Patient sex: M
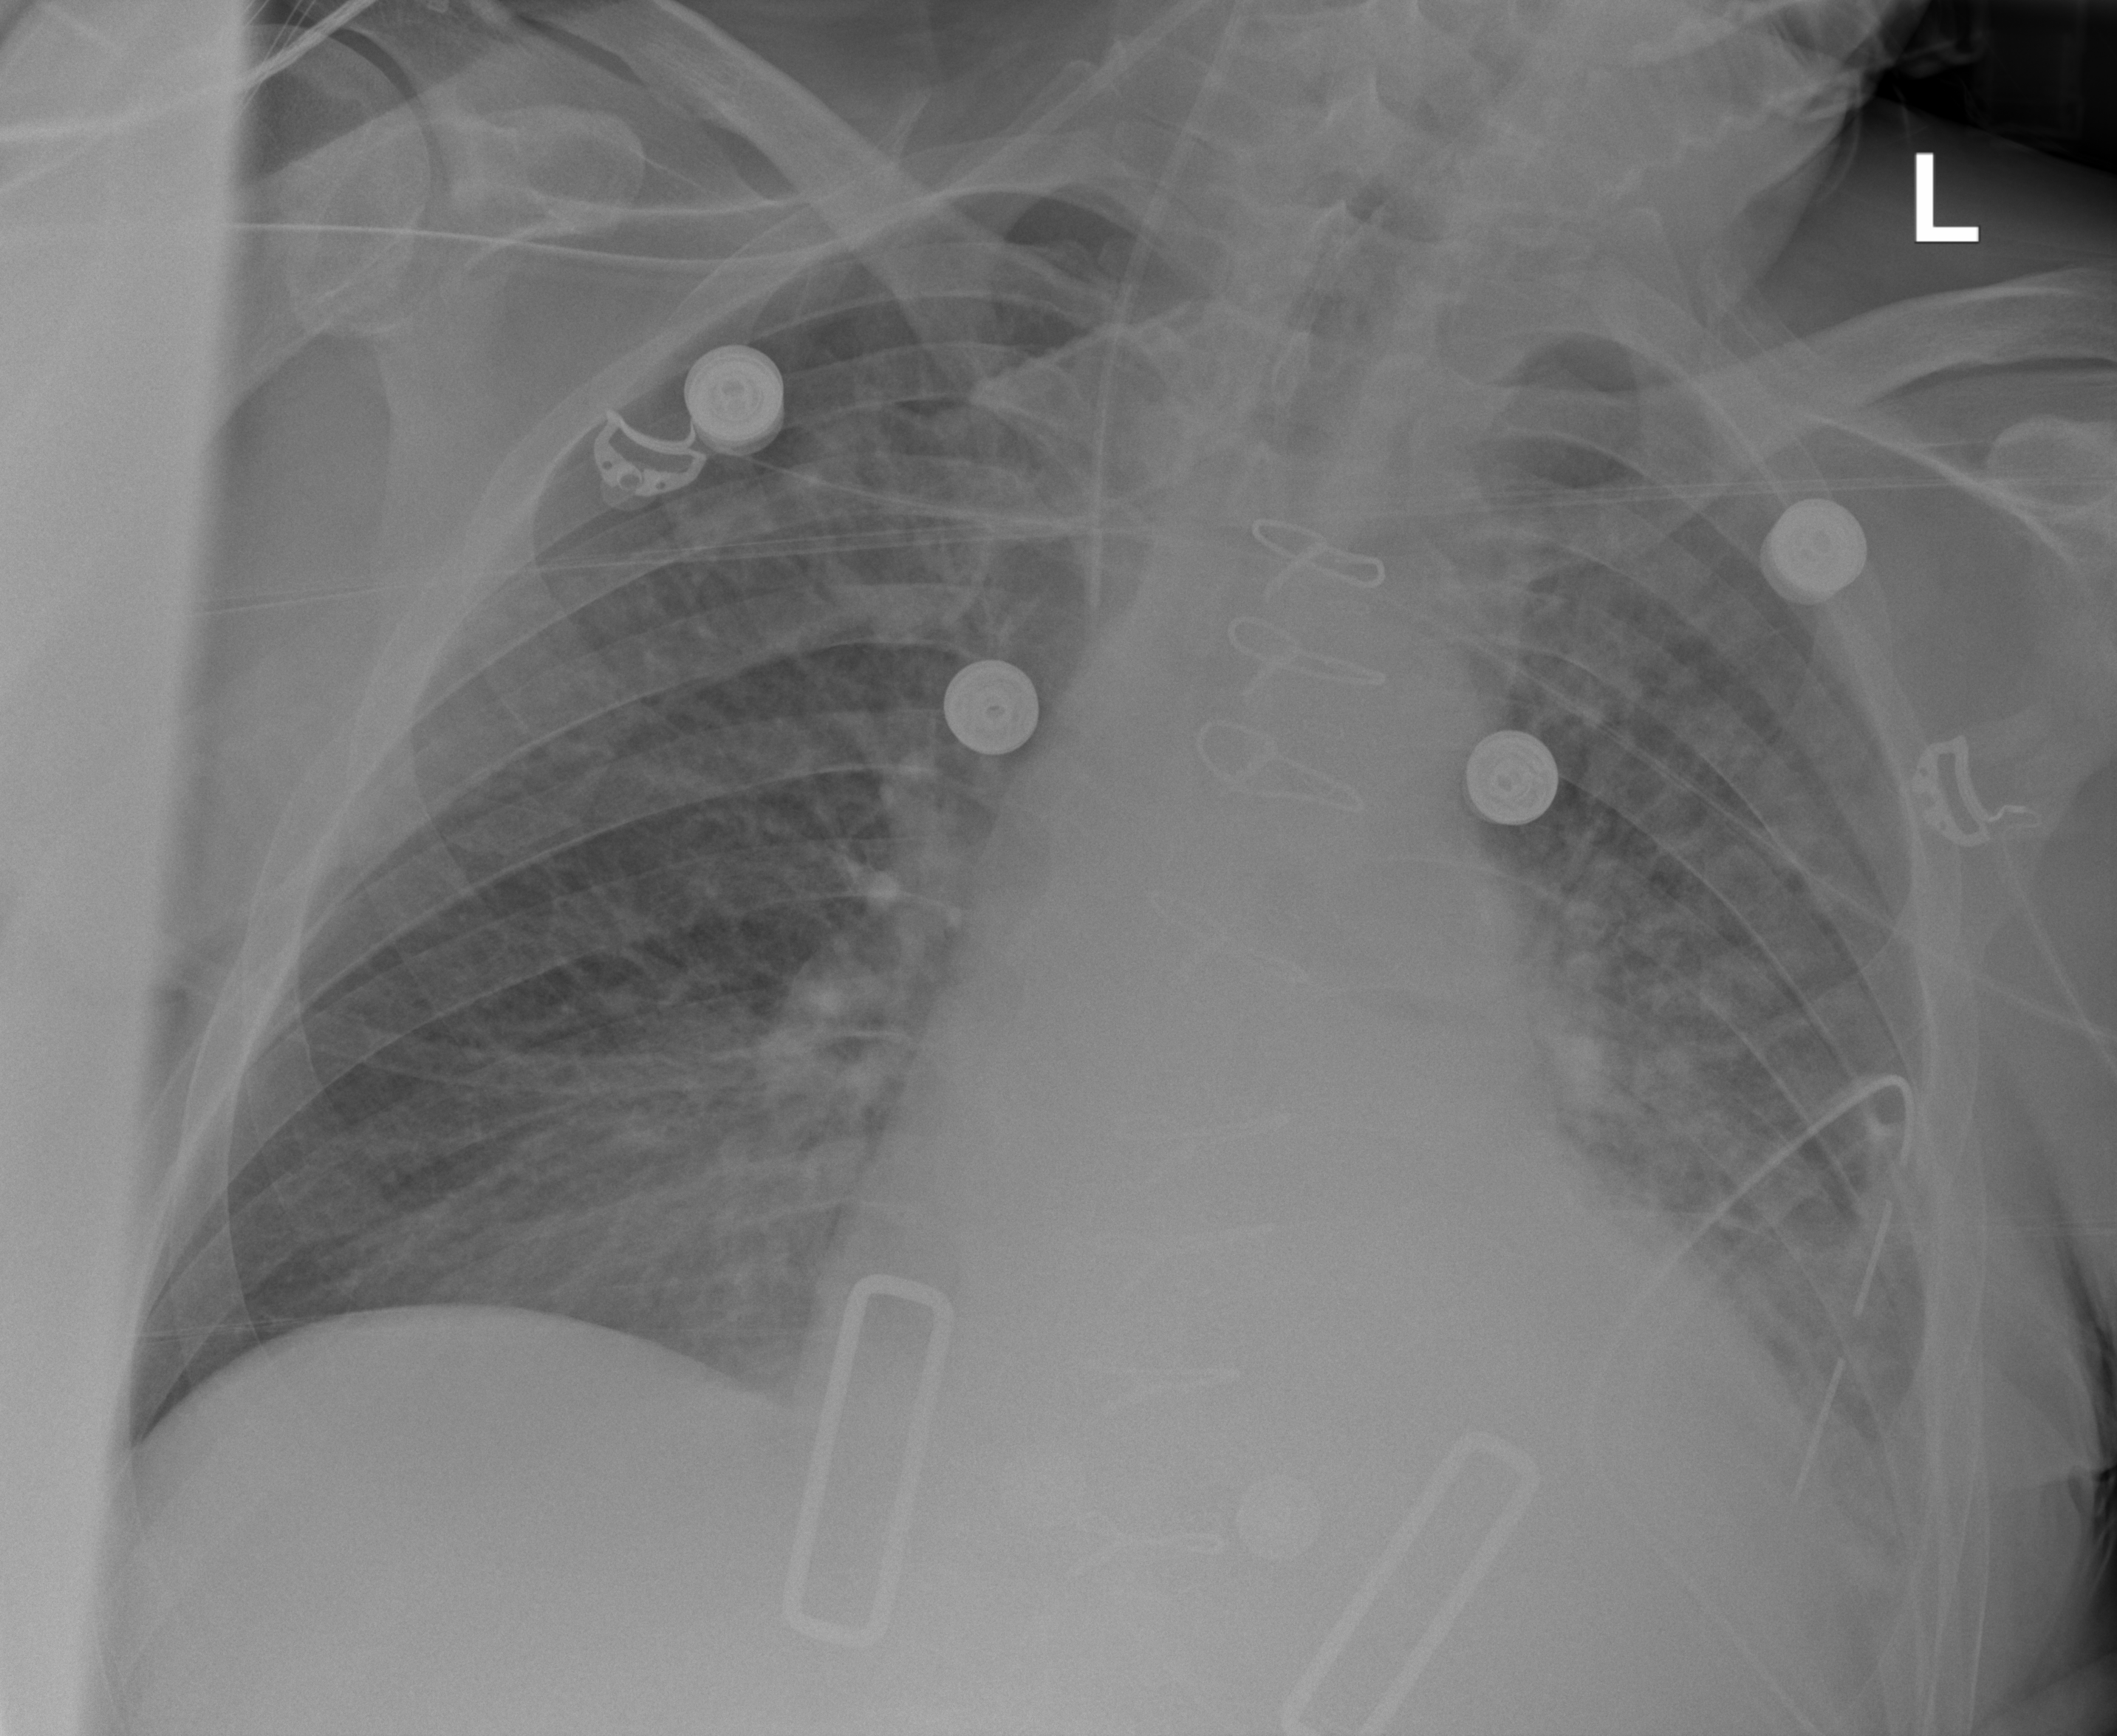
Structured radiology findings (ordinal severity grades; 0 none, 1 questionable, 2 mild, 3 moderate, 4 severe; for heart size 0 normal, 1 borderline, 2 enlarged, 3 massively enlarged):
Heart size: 1
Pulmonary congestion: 2
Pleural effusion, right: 0
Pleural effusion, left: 2
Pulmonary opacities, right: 2
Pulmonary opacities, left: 2
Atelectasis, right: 2
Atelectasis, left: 2